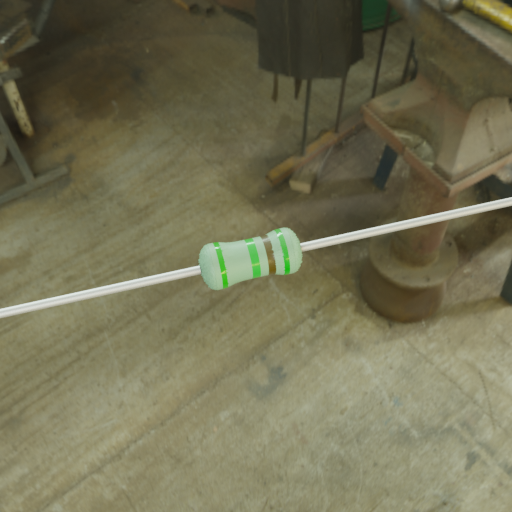
Resistor colour bands (in order): green, green, brown, green